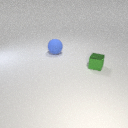
small green metal cube in front of large blue rubber sphere